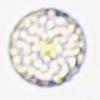
Label: Coscinodiscus